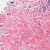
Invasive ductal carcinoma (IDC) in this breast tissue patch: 0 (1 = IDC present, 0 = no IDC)